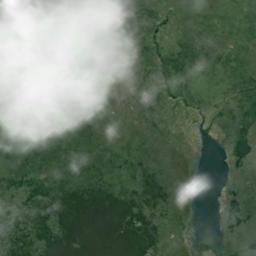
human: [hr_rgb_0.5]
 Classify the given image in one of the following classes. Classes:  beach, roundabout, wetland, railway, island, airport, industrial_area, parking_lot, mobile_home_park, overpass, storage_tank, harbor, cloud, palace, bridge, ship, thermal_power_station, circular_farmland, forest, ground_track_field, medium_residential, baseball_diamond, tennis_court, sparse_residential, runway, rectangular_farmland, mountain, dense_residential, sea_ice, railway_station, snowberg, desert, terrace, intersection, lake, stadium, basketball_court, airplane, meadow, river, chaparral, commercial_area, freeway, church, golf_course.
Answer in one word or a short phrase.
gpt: cloud